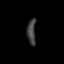
Tissue: prostate
Cell type: T cells
Senescence score: 0.809
Nuclear area (px): 218
Mean DAPI intensity: 64.486